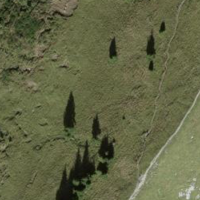
EUNIS habitat code: 23
Species observed at this site:
Campanula glomerata